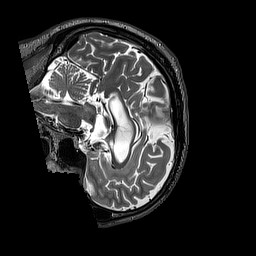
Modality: T2w
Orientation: sagittal
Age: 40
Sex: male
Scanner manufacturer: siemens
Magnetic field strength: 3 T
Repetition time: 3.2 s
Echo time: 0.567 s